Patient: sex F, age 77
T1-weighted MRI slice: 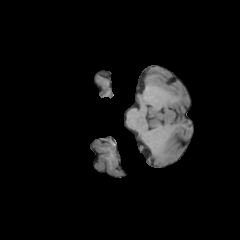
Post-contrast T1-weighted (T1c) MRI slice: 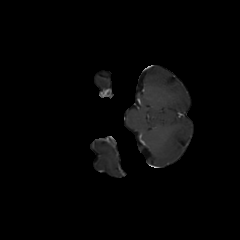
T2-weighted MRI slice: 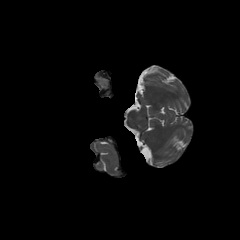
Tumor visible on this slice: no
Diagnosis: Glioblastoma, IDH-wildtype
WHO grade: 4